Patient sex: M
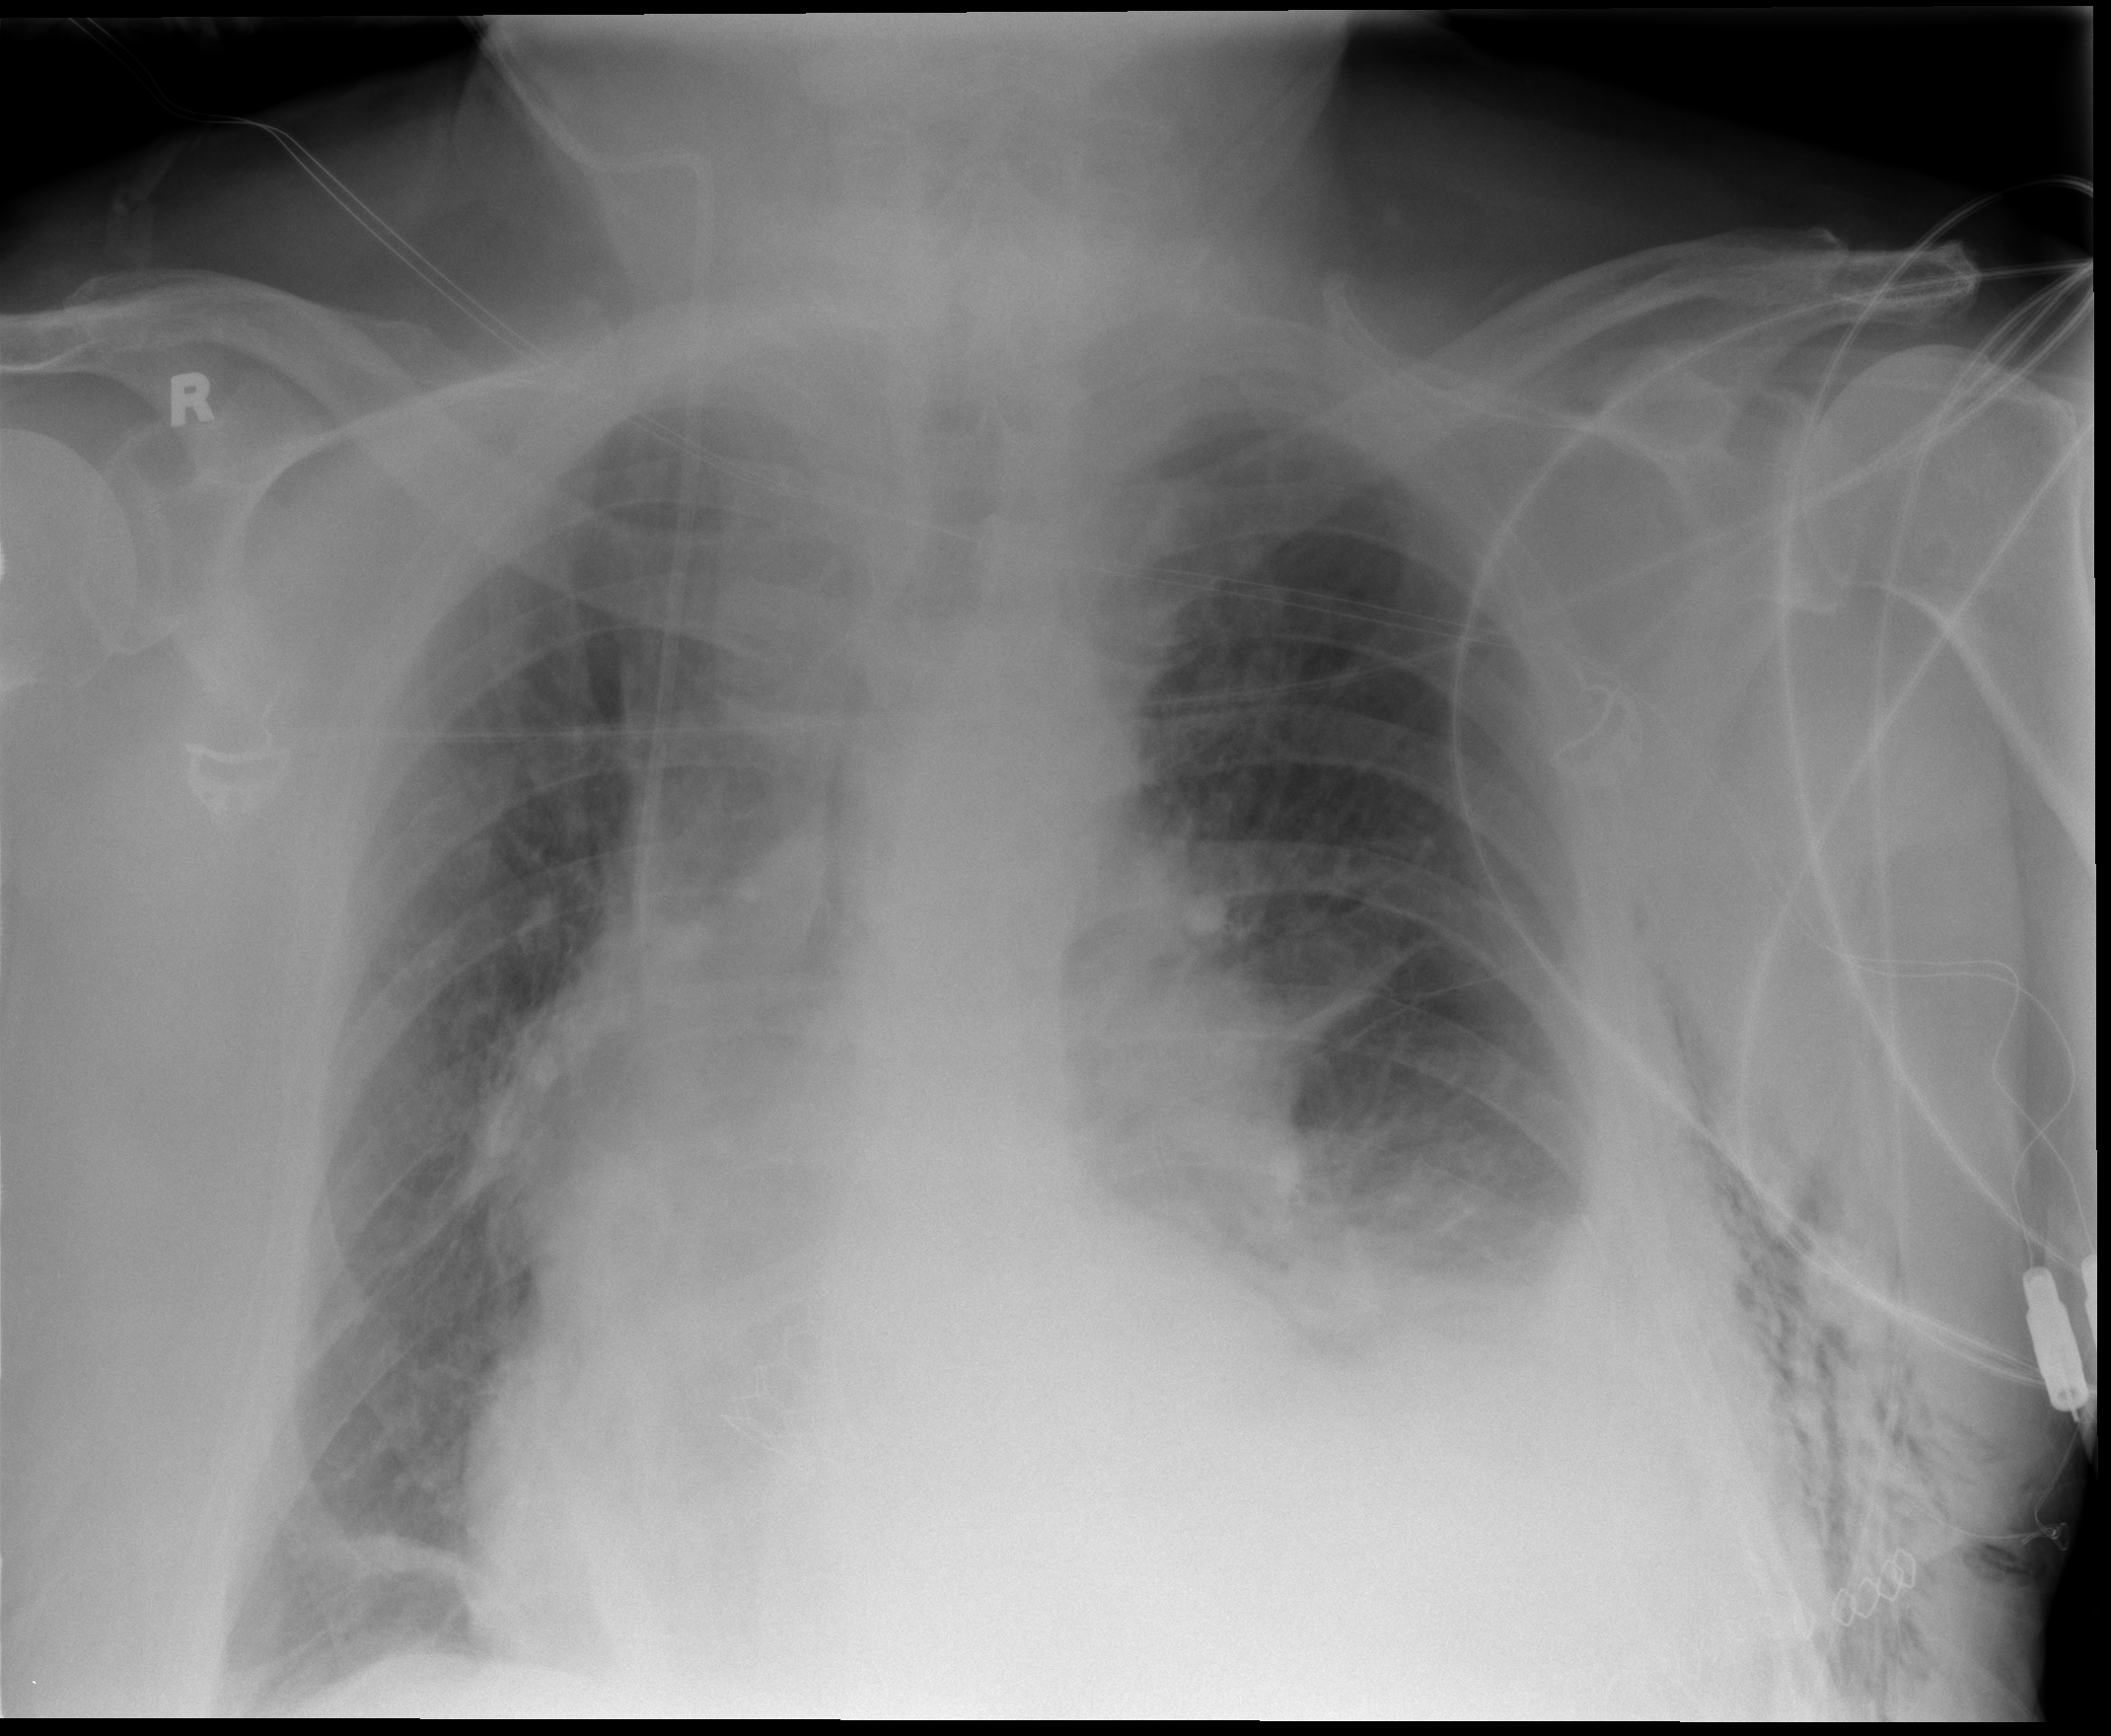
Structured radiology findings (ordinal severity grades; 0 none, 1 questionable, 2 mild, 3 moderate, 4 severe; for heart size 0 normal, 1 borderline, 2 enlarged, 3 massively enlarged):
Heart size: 0
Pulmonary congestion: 2
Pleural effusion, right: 2
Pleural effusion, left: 2
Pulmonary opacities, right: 0
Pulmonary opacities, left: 0
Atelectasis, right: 2
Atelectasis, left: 3